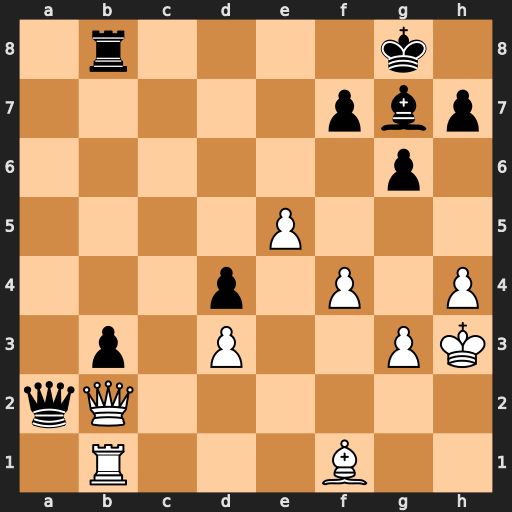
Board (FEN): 1r4k1/5pbp/6p1/4P3/3p1P1P/1p1P2PK/qQ6/1R3B2
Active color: w
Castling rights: -
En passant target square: -
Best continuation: Qxa2 bxa2 Rxb8+ Bf8 Ra8